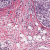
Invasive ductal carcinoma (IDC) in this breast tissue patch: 0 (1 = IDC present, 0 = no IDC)